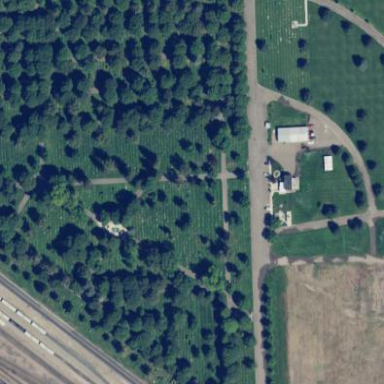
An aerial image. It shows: Cemetery.